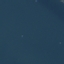
Land use / land cover: SeaLake